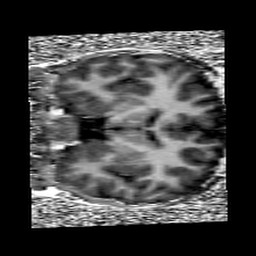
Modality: UNIT1
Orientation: coronal
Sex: male
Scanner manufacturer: siemens
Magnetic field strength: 3 T
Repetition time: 5 s
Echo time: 0.00355 s